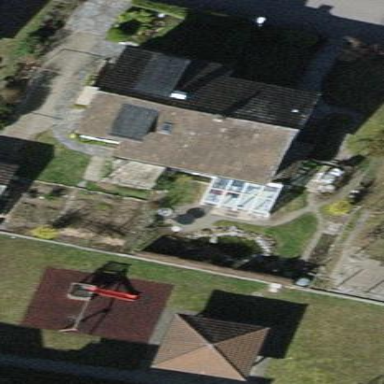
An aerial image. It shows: Detached building.